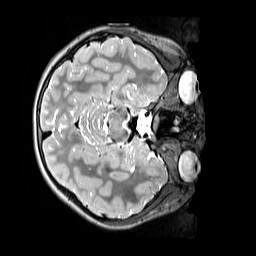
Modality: T2w
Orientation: axial
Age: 10
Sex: female
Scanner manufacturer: siemens
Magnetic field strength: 3 T
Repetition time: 3.2 s
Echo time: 0.408 s